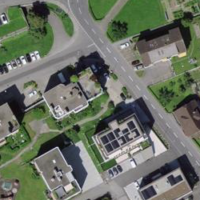
EUNIS habitat code: 54
Species observed at this site:
Gryllus campestris
Anguis fragilis